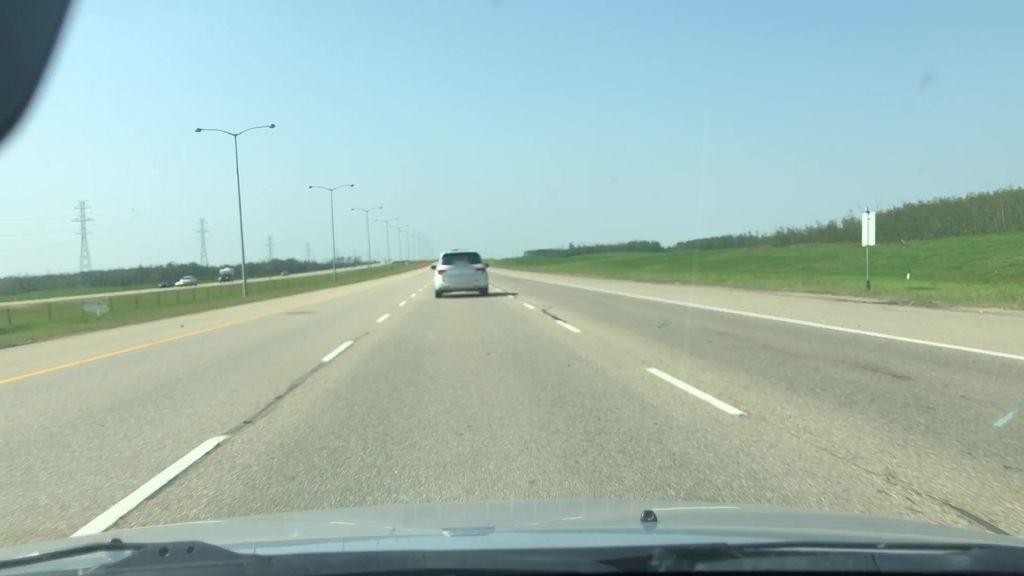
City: edmonton